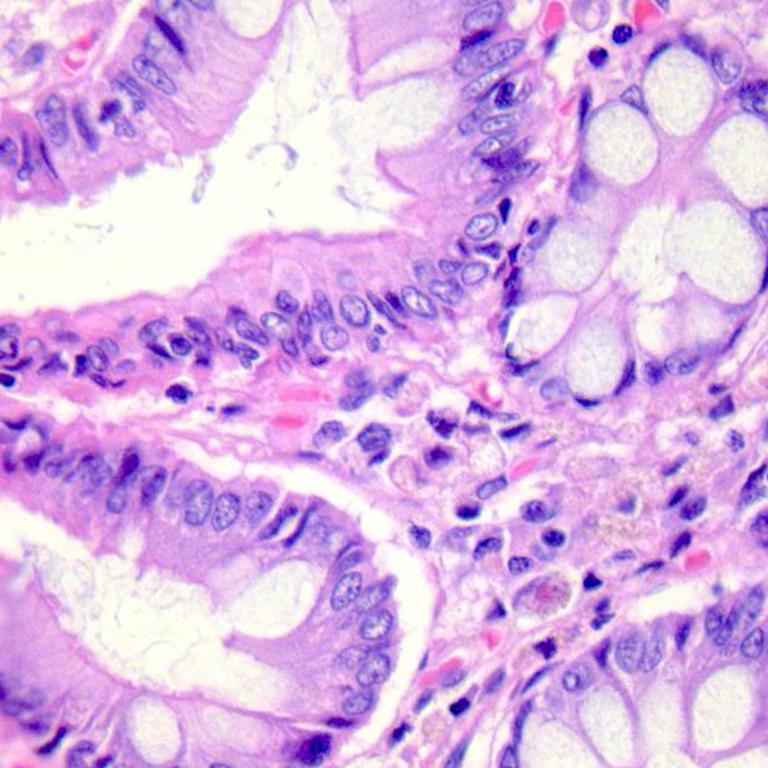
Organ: colon
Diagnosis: benign